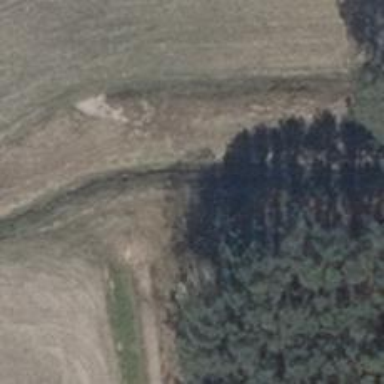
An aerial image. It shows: Grassy track with grade 5 track type.